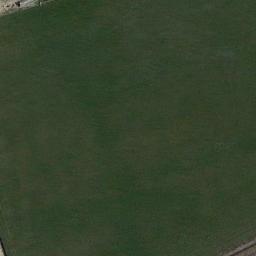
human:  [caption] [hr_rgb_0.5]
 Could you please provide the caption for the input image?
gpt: The meadow is full of green grass .

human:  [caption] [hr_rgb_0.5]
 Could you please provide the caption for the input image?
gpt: There is a bare field on the grass .

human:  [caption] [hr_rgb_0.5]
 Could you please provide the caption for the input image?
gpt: This meadow has evenly distributed dense grasses .

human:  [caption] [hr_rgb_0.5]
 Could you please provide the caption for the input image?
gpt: The meadow is dense but uneven .

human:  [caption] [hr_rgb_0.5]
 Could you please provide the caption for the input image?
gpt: A green and smooth meadow with many green grass .